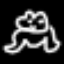
Label: frog